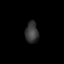
Tissue: skin
Cell type: Fibroblasts
Senescence score: 0.7507
Nuclear area (px): 267
Mean DAPI intensity: 57.154